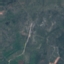
Land use / land cover class: HerbaceousVegetation